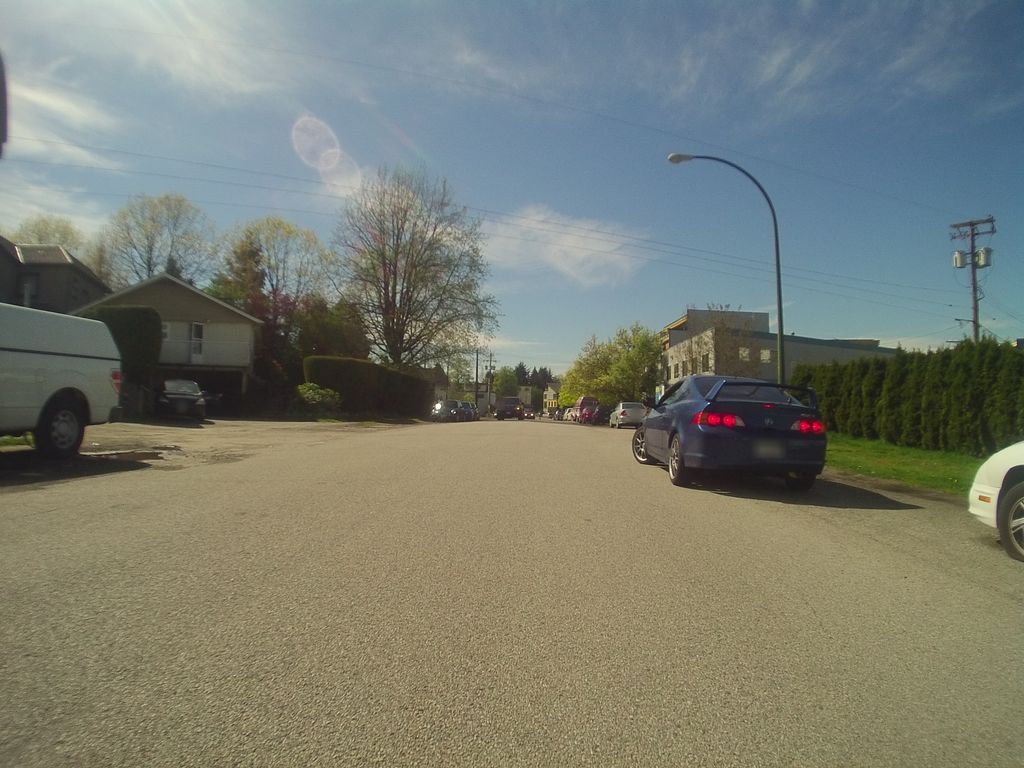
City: vancouver